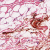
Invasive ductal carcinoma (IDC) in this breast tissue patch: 0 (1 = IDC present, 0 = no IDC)